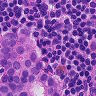
Metastatic tissue present: yes